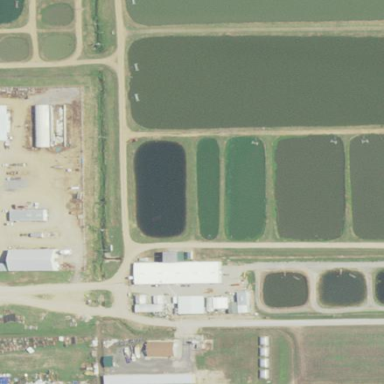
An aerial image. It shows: Area dedicated to aquaculture.